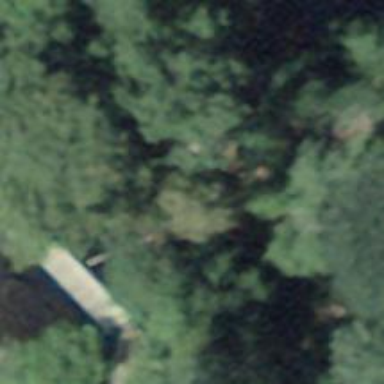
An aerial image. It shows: Path leading to bridge.